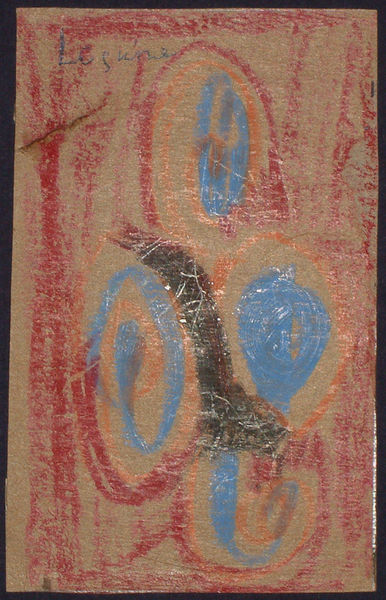
Titel: Untitled, Untitled
Künstler: Tatiana Loguine
Standort: Amherst (Massachusetts, USA)
Institution: Mead Art Museum, Amherst College
Schlagwörter: beige, blue, red, black, brown, orange, child, eyes, flat, drawing, paper, dots, bird, line, flying, french, writing, curl, spiral, swirl, wings, children, abstract, colorful, colourful, dot, ground, signature, animal, circle, circles, forms, lines, shapes, figure, crayon, four, primitive, simple, range, butterfly, round, scribble, text, snake, spots, written, spot, curve, balck, cardboard, name, rhombus, brown paper, scribbles, phallic, crack, scratched, write, basquiat, divided, le, crayons, crayola, wax, legume, titled, construction paper, baloon, lesune